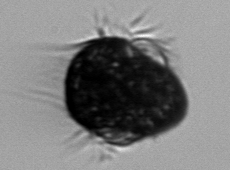
Label: Mesodinium